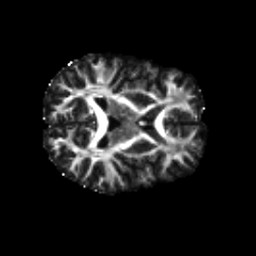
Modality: FA
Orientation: axial
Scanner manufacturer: siemens
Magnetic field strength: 3 T
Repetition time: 4.16 s
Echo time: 0.0806 s